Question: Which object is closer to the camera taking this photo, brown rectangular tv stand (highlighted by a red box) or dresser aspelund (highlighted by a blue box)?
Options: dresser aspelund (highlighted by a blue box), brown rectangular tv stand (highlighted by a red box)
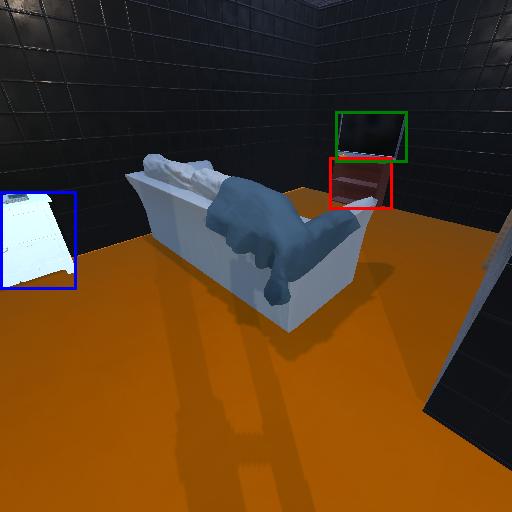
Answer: dresser aspelund (highlighted by a blue box)